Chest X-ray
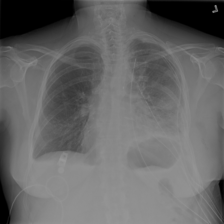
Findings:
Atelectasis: negative
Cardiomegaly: negative
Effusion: negative
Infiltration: negative
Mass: negative
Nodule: negative
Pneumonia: negative
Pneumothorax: negative
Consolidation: negative
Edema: negative
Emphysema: negative
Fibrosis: negative
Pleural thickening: negative
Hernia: negative